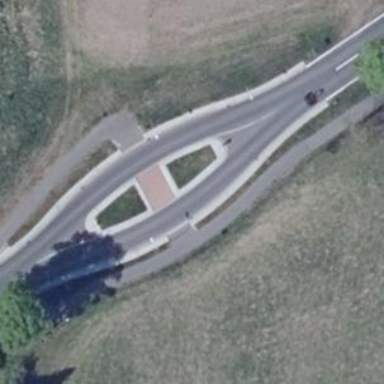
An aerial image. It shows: Traffic calming island.